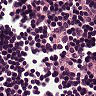
Metastatic tissue present: no